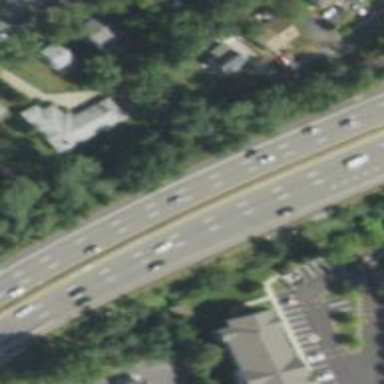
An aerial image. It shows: Urban freeway or expressway.